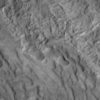
Label: not_dusty